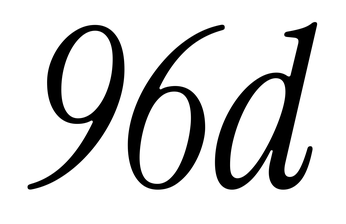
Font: InstrumentSerif-Italic